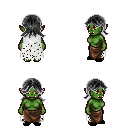
a pixel art fantasy rpg character, female body template, orc, green skin, white tattered cape, robe skirt, gray loose hair, black slippers, four views (front, back, left, right), 2x2 character sprite sheet, small pixel art, hard edges, no anti-aliasing